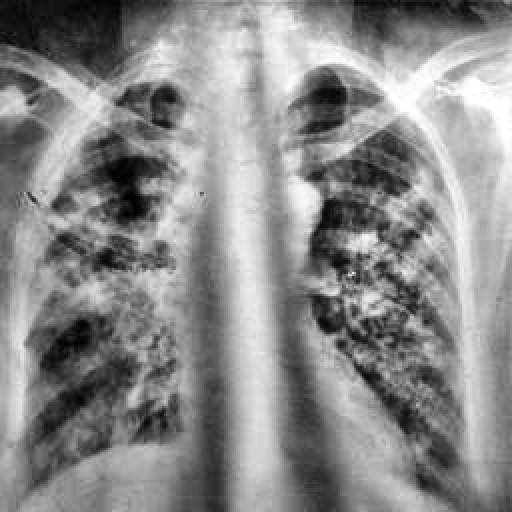
Finding: TUBERCULOSIS